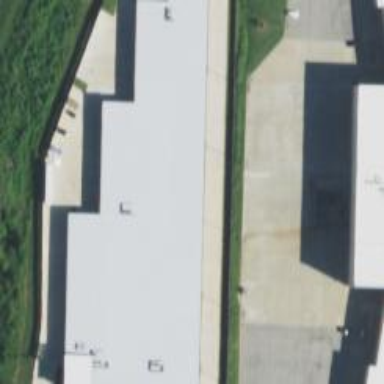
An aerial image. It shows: Building that serves as storage rental shop.